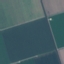
Label: AnnualCrop